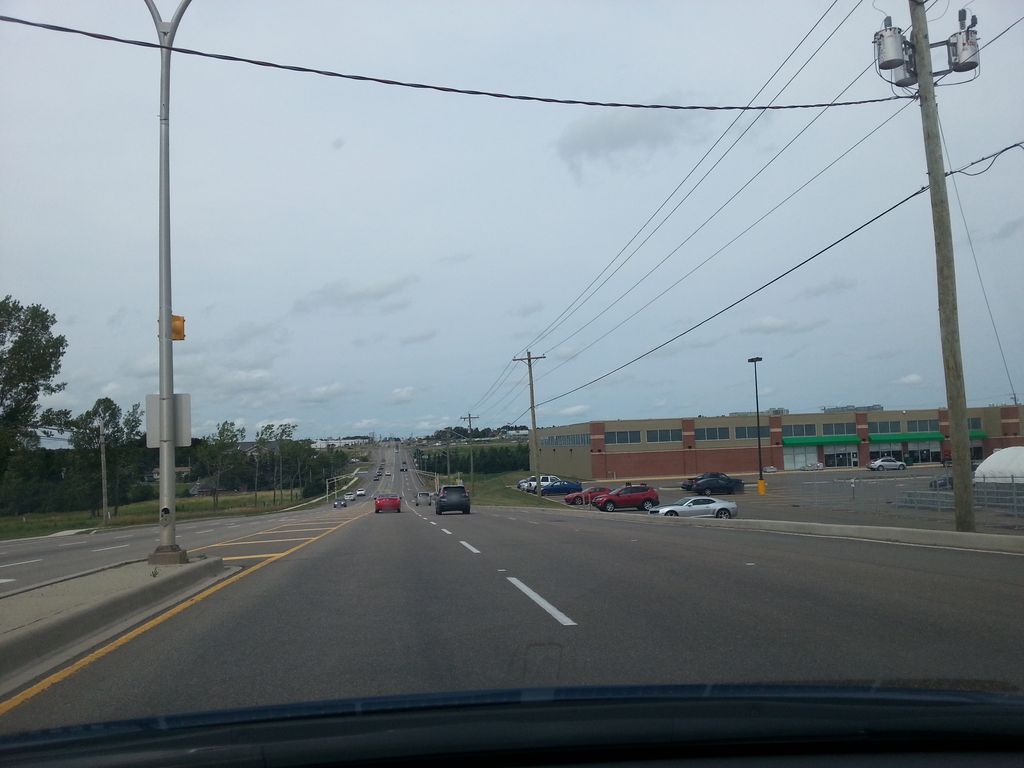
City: charlottetown